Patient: sex F, age 71
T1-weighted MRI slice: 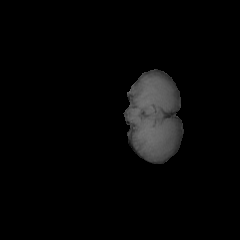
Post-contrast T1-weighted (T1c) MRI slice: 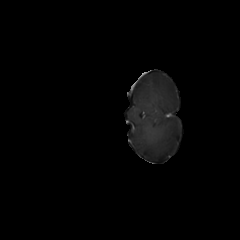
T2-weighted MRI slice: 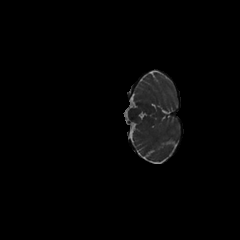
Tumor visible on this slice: no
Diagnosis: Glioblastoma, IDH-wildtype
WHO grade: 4